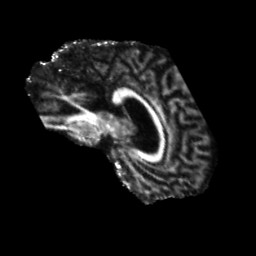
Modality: FA
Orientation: sagittal
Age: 52
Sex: male
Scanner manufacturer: siemens
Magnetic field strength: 3 T
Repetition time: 5.25 s
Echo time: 0.08 s